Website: walmart
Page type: payment
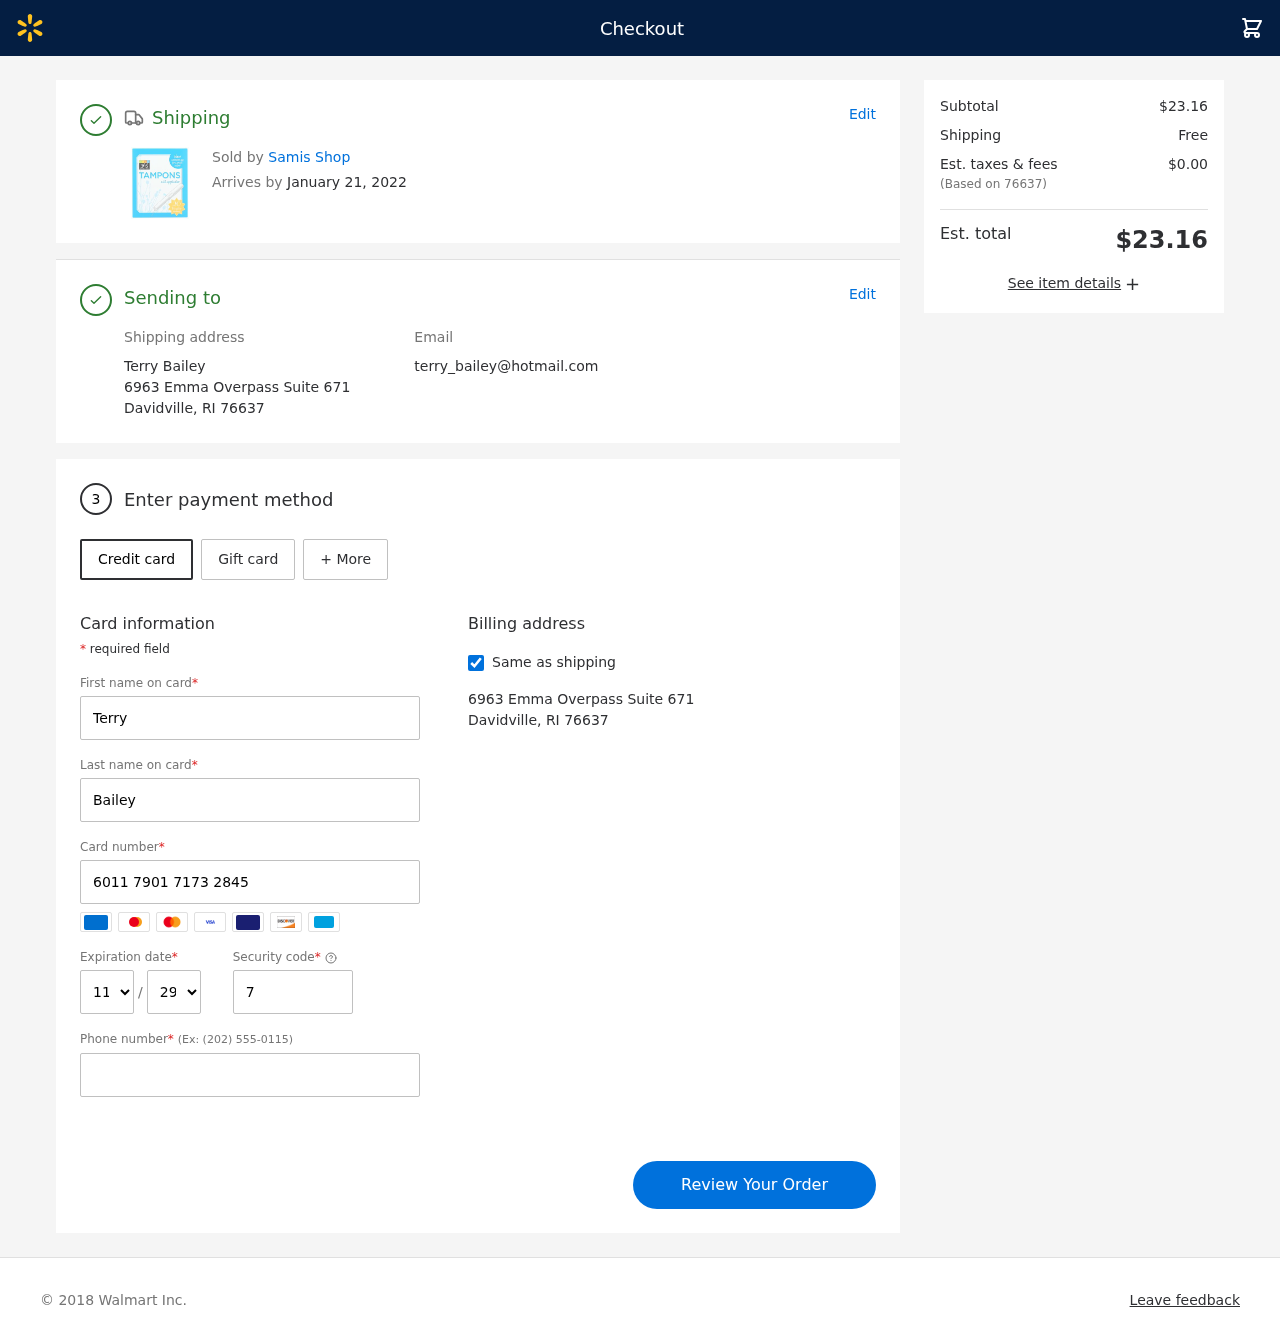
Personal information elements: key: PII_CARD_CVV
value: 759
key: PII_CARD_EXPIRY_MONTH
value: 11
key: PII_CARD_EXPIRY_YEAR
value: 29
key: PII_CARD_NUMBER
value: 6011 7901 7173 2845
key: PII_CITY_STATE_ZIP
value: Davidville, RI 76637
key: PII_EMAIL
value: terry_bailey@hotmail.com
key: PII_FIRSTNAME
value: Terry
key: PII_FULLNAME
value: Terry Bailey
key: PII_LASTNAME
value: Bailey
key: PII_PHONE
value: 9253128279
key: PII_POSTCODE
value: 76637
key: PII_STREET
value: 6963 Emma Overpass Suite 671
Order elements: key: ORDER_DELIVERY_DATE
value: January 21, 2022
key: ORDER_SUBTOTAL
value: $23.16
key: ORDER_SHIPPING_COST
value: Free
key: ORDER_TAX
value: $0.00
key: ORDER_TOTAL
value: $23.16